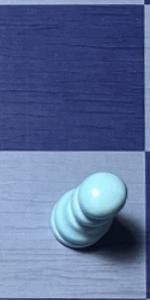
Label: Pawn_White